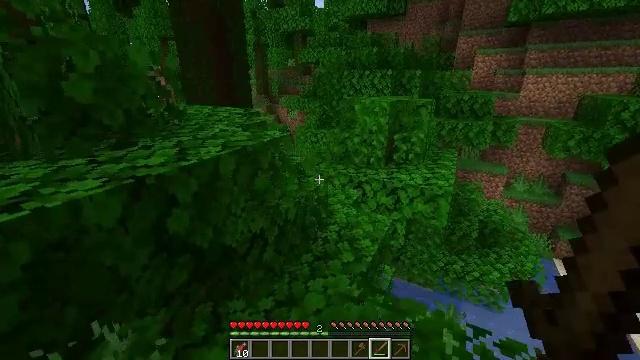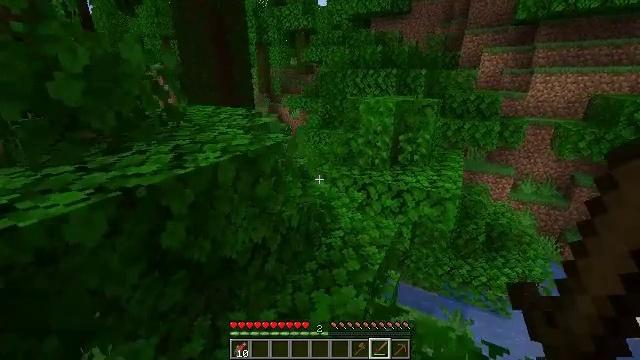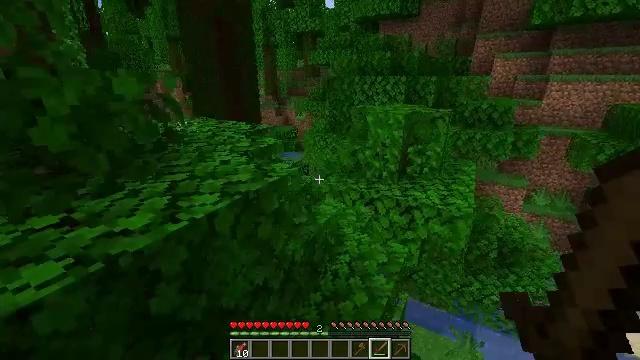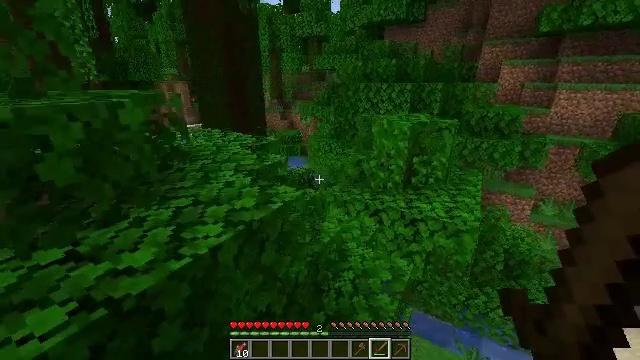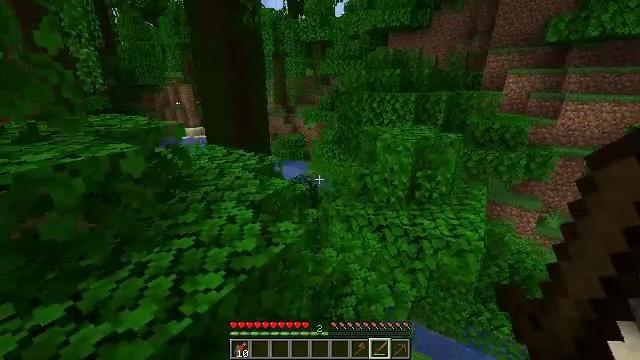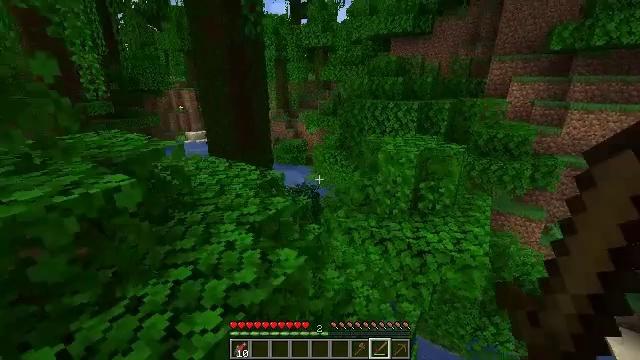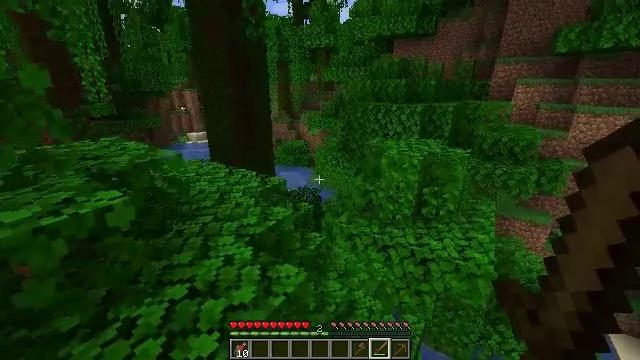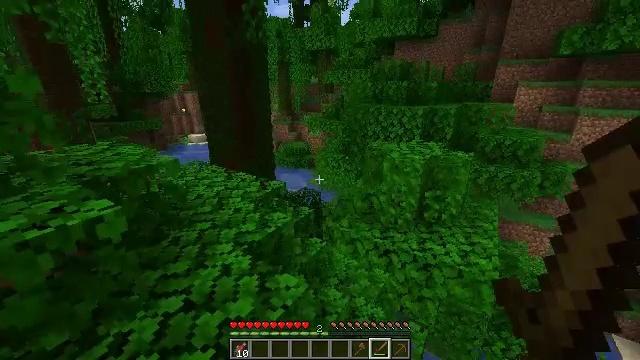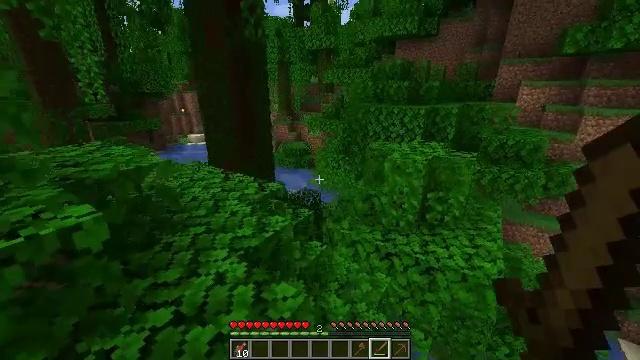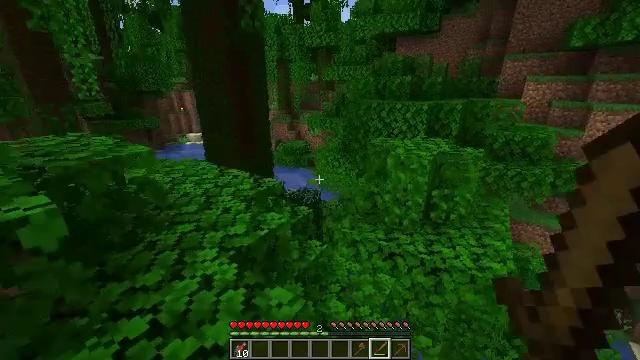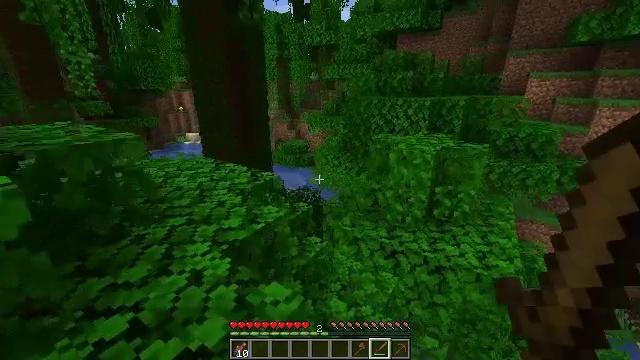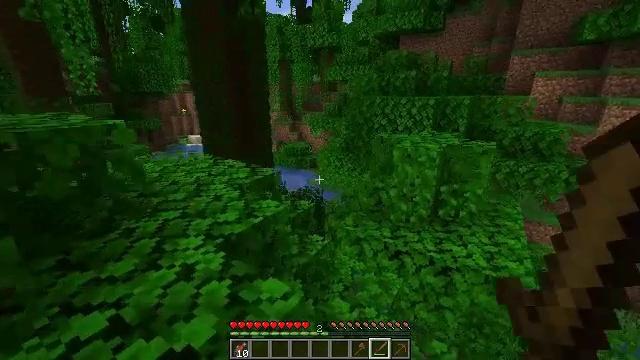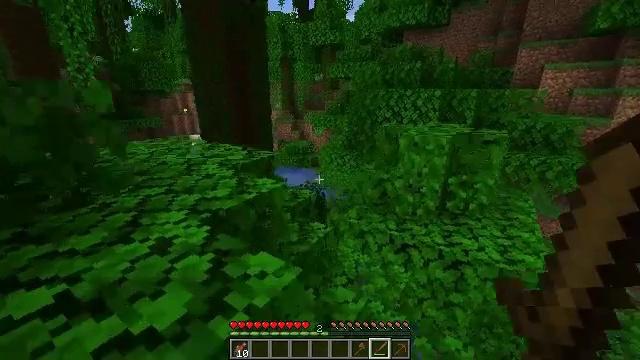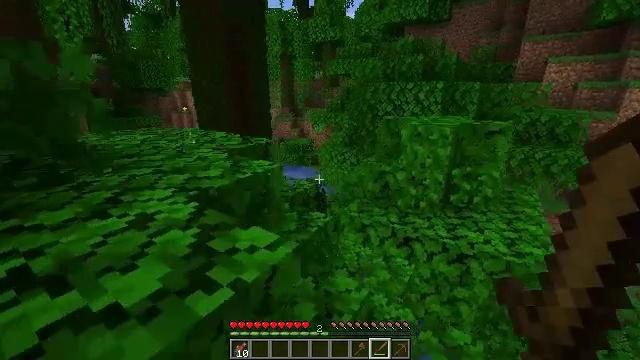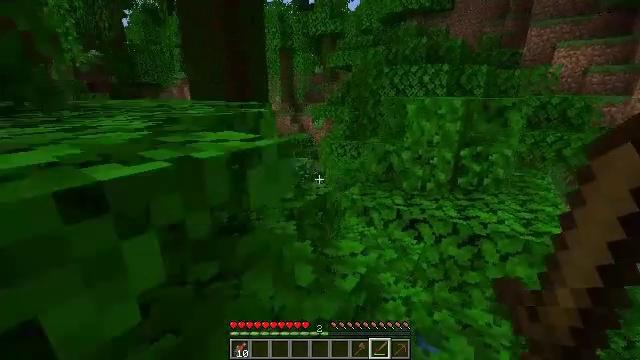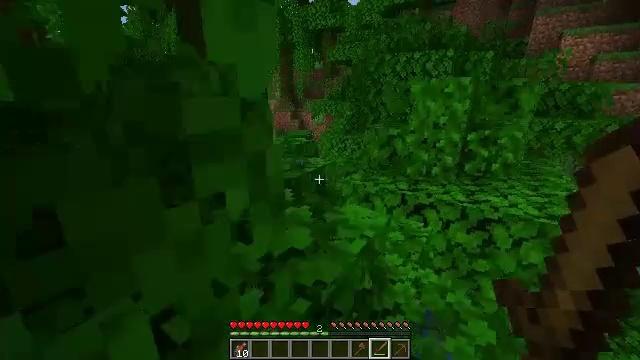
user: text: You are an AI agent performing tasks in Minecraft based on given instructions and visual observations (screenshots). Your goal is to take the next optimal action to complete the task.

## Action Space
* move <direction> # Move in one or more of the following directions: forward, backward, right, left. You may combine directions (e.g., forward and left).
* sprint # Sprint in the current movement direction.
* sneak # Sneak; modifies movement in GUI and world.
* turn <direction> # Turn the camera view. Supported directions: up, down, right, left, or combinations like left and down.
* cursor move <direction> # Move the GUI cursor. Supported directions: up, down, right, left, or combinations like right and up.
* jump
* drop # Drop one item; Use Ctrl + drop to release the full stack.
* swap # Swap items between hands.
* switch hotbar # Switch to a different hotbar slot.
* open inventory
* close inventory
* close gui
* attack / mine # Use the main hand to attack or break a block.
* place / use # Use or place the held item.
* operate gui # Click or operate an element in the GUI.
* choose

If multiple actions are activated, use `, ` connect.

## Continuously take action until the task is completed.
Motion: motion action
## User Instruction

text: Break the sand block.
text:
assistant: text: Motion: move forward
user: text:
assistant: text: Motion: move forward, turn left, jump
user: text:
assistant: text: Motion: move forward, turn left, jump
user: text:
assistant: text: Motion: move forward, jump
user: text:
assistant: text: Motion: move forward, jump
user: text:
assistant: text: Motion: move forward, jump
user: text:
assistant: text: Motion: move forward, jump
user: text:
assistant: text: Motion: move forward, jump
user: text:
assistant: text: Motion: move forward
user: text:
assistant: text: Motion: move forward
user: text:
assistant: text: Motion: move forward
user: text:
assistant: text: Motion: move forward
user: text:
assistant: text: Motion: move forward
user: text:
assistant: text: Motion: move forward
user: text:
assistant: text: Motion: move forward
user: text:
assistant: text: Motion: move forward
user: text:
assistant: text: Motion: move forward
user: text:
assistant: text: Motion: no_op
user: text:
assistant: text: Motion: no_op
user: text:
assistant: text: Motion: no_op
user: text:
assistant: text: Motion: no_op
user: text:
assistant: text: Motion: turn right
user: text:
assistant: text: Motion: turn right
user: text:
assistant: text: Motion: turn right and up
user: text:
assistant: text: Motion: no_op
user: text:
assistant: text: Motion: move forward
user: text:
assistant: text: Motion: move forward
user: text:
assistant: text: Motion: move forward
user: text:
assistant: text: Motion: move forward
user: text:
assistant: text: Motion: move forward